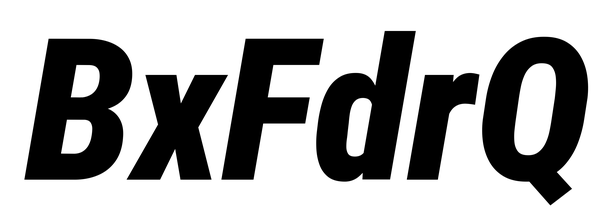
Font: Roboto-Italic_Condensed_Black_Italic